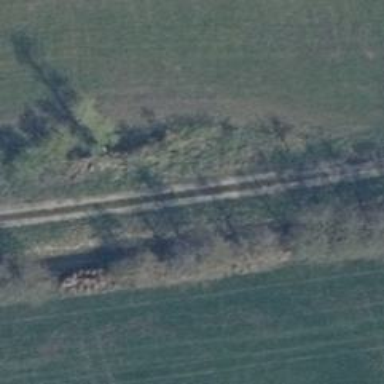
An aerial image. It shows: Row of trees in natural setting.